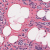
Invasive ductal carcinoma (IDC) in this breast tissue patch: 1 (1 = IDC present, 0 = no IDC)